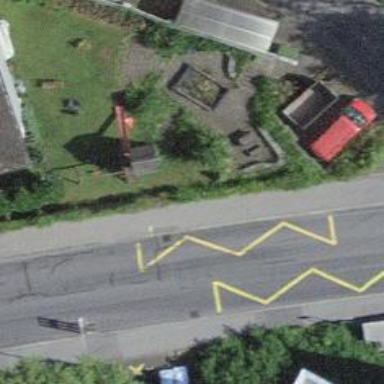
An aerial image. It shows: Bus stop with platform for public transport.